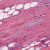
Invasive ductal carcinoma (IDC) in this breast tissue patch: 1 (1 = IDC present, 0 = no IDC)